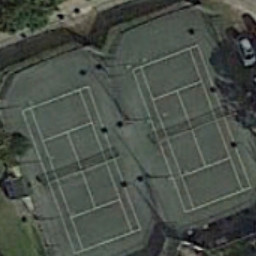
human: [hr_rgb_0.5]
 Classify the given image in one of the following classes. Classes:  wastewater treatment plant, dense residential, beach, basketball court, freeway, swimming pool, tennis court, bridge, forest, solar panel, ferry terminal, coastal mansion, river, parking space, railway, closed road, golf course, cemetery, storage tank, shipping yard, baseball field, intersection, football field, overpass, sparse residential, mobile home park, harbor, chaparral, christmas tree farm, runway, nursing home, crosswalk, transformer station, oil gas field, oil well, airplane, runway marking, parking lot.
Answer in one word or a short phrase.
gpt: tennis court